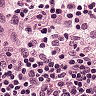
Metastatic tissue present: no